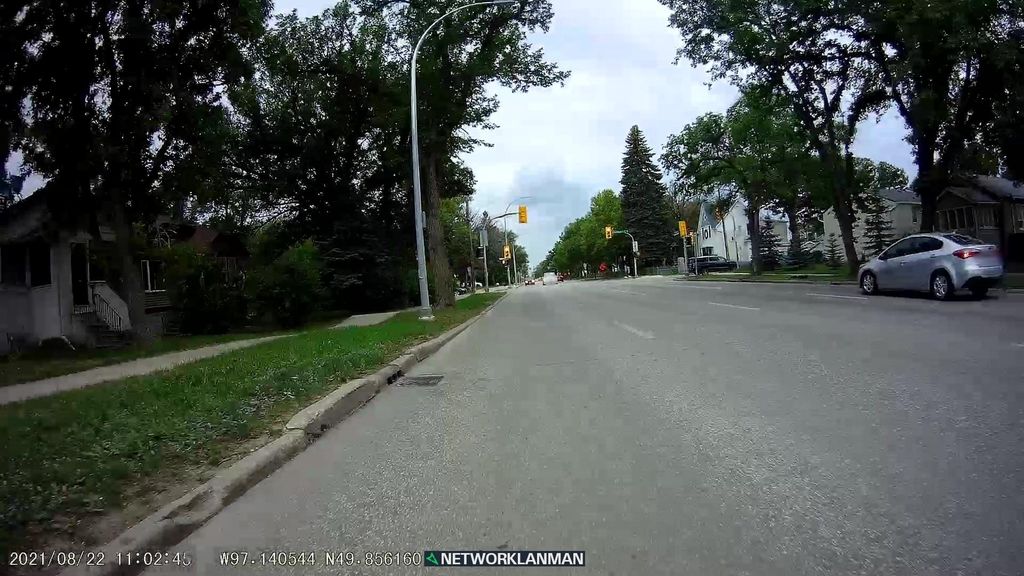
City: winnipeg